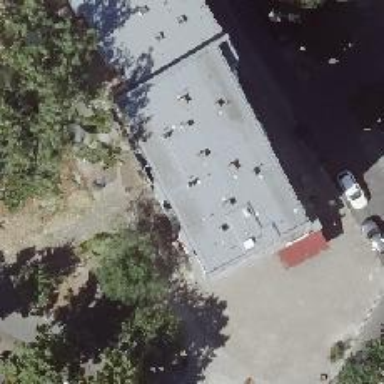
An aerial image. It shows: Events venue known as community centre.